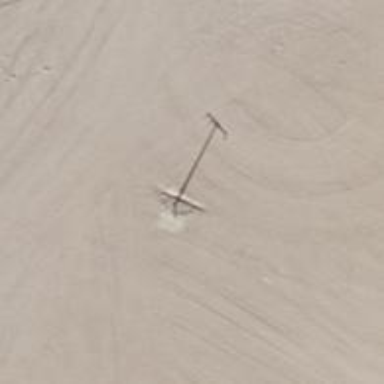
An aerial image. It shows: Power pole.